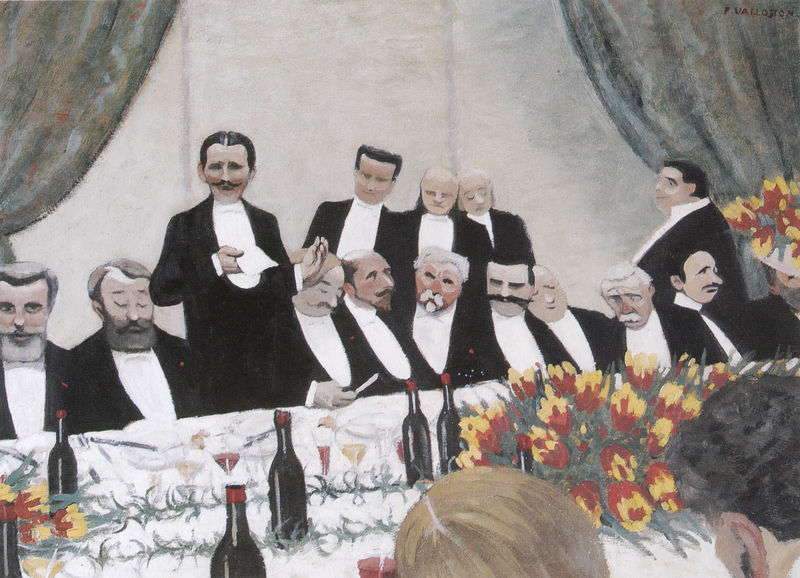
Titel: Le toast, Der Toast
Künstler: Félix Vallotton
Standort: Paris
Institution: (Privatsammlung)
Schlagwörter: gemälde, hand, kopf, mann, weiß, gelb, grün, menschen, sitzen, blumen, fenster, frau, frisur, geste, glas, grau, haar, köpfe, männer, ohr, ohrring, orange, profil, reden, schwarz, tisch, rot, ensor, fest, gesellschaft, gespräch, herren, malerei, party, versammlung, alkohol, anzug, anzüge, bart, bärte, feier, flasche, flaschen, gelage, gesichter, gläser, hemd, kellner, schnurrbart, trinken, wand, kragen, messer, schale, stehen, teller, vollbart, signatur, tischdecke, tischtuch, vorhang, haare, redner, girlande, oper, mittelscheitel, scheitel, gleb, papier, rede, hemden, naiv, ansprache, bedienen, dekoration, diner, essen, frack, gäste, herrschaften, hotel, karikatur, langeweile, löffel, rotwein, schnäuzer, schwerhörig, tafel, theeater, tischdekoration, tulpen, wein, weinflaschen, salon, schnurbart, vorhänge, starr, schick, schnauzer, serviette, bedienung, spitzbart, stift, gedeckt, bankett, blumenschmuck, gabel, zuhören, zwirbelbart, festsaal, masken, tischrede, toast, festtafel, gellb, feist, weingläser, auszeichnung, tischschmuck, sechzehn, bestecke, versamlung